Question: I am a new bee to sencha 2.I wanted to run a basic application using sencha touch but unable to load the application.
Here is what I have done.
I have downloaded the notesApp from miamicoder and i am trying to run the first chapter.
I have attached the folder structure in the screenshot. Please have a look to understand the folder structure.
Here is my index.html
'''
<!DOCTYPE html>
<html>
<head>
<title>My Notes</title>
<link href="sencha-touch.css" rel="stylesheet" type="text/css" />
<script src="sencha-touch-debug.js" type="text/javascript"></script>
<script src="app.js" type="text/javascript"></script>
</head>
<body>
</body>
</html>
'''
I have downloaded sencha sdk 2.1 and took sencha-touch-debug.js and sencha-touch.css and placed in the root of the folder and referred from index.html as mentioned below. I used to to the same thing in sencha 1 and I was getting success but I am getting below error if I am trying to do the same with sencha 2.
I am getting errors as below.
'''
Failed to load resource file:///path/NotesApp-Book-Code-Ch1/src/event/Dispatcher.js?_dc=1354982532236
Failed to load resource file:///path/NotesApp-Book-Code-Ch1/src/event/publisher/Dom.js?_dc=1354982532238
Uncaught Error: [Ext.Loader] Failed loading 'file:///path/ebook-building-a-sencha-touch-2-app%20(1)/NotesApp-Book-Code-Ch1/src/event/Dispatcher.js', please verify that the file exists sencha-touch-debug.js:8324
Uncaught Error: [Ext.Loader] Failed loading 'file:///path/ebook-building-a-sencha-touch-2-app%20(1)/NotesApp-Book-Code-Ch1/src/event/publisher/Dom.js', please verify that the file exists
'''
Is it necessary to use senchatools and generate folder structure? Simply copying the two lib files (sencha-touch-debug.js and sencha-touch.css) and refer them from index.html will not work with sencha 2?
Please help.
Thank you.
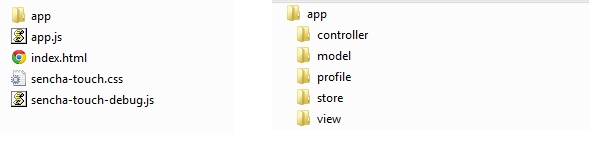
Answer: I got the answer. Working with Sencha touch 2 needs to include the complete SDK in the project folder not only 2 library files like sencha 1. Including the complete framework will solve the issue.
Thanks